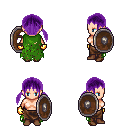
a pixel art fantasy rpg character, female body template, human, light skin, green tattered cape, robe skirt, purple twin-tailed hairstyle, gold gloves, brown shoes, shield, four views (front, back, left, right), 2x2 character sprite sheet, small pixel art, hard edges, no anti-aliasing